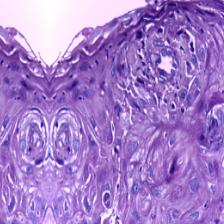
Diagnosis: Normal